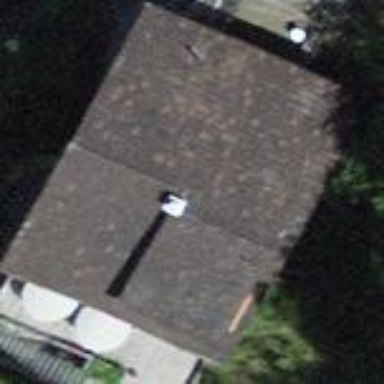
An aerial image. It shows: Residential building with gabled roof.